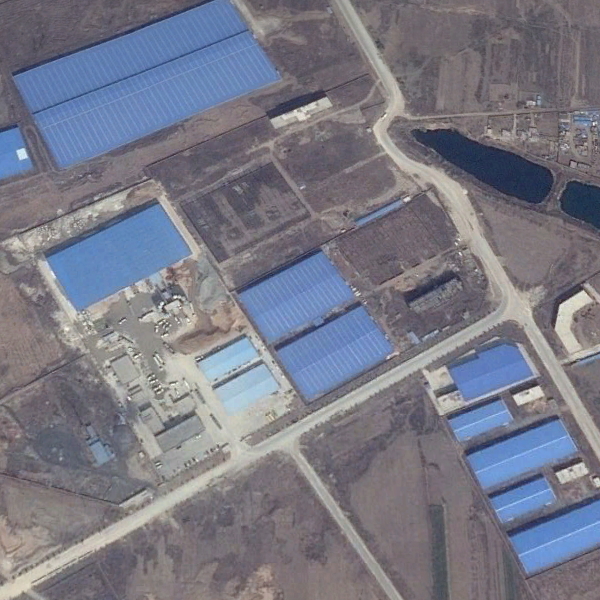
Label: Industrial